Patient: sex F, age 39
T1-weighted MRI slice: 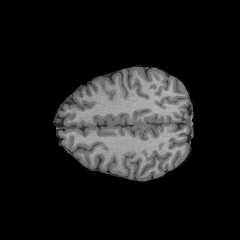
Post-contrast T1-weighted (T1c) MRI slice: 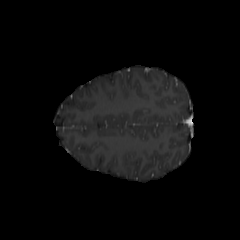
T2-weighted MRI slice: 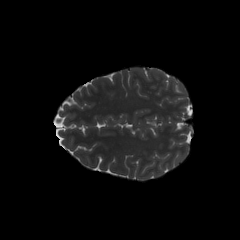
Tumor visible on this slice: no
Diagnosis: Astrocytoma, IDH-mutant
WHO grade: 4